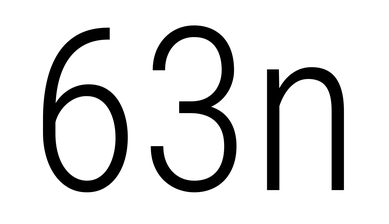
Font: Roboto_Condensed_Light